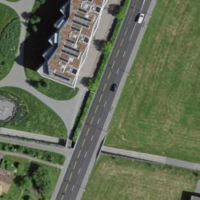
EUNIS habitat code: 53
Species observed at this site:
Trifolium pratense
Corylus avellana
Daucus carota
Salvia pratensis